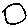
Label: circle